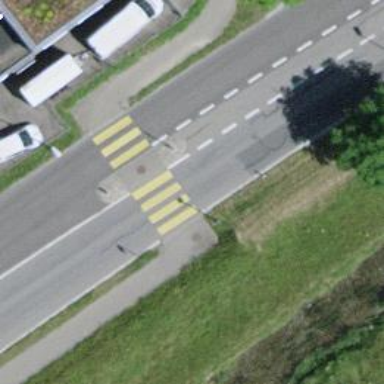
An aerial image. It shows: Uncontrolled zebra crossing on the road.